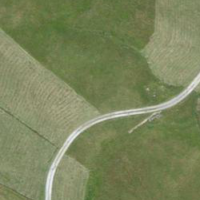
EUNIS habitat code: 24
Species observed at this site:
Arnica montana